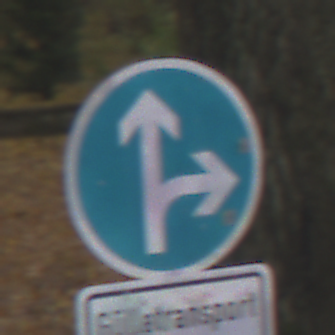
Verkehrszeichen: VorgeschriebeneFahrtrichtungGeradeausOderRechts
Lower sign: BesondereFahrzeugeUndTransportgueter12
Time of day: MorningAfternoon
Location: Outdoor (Nature)
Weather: Overcast
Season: Autumn
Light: Natural